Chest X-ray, AP view. Patient: 34 years old, sex M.
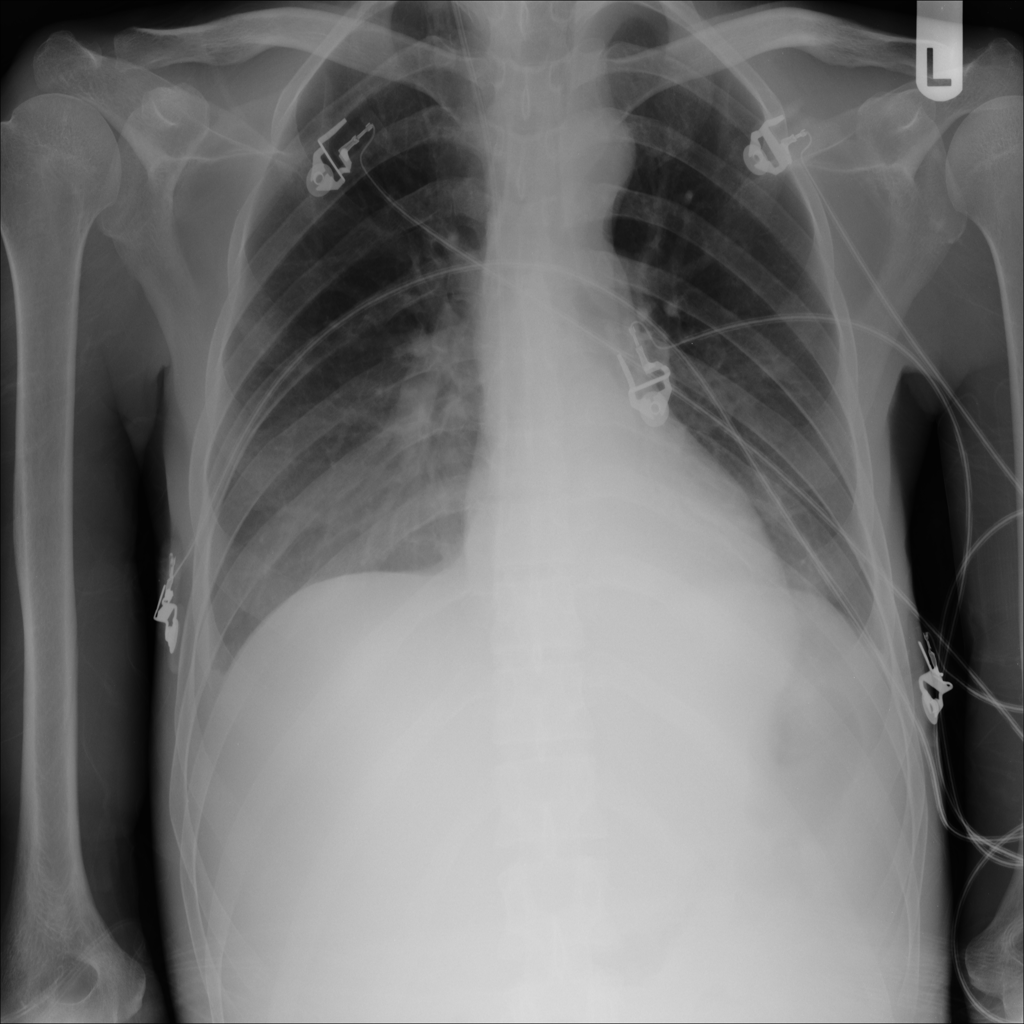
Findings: No Finding